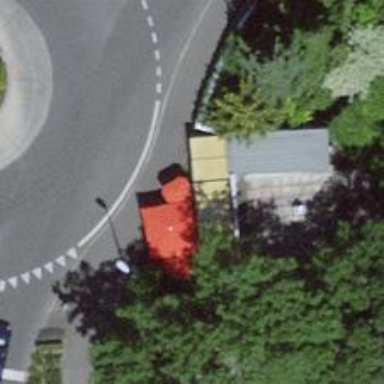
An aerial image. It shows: Fast food establishment.